Question: Consider 5 dimensional space which has been partitioned by at least two planes which go through the origin. If there are 'n' planes then the number of distinct pyramidal regions this creates is exactly <URL> as long as they are in "general position", a term I make specific below.
A hyperplane through the origin can be defined by a single vector starting at the origin which is orthogonal to the plane. The hyperplanes are in general position if no three of the vectors defining the hyperplanes are coplanar.
> How can I find one point per pyramidal region efficiently in 5 dimensional space? That is
to return 'k' points in 5d space,
each of which is in a different pyramidal region. The value 'k' will be part of the input.
My naive attempt so far just picks points uniformly at random on the surface of a hypersphere using (in Python)
'''
def points_on_sphere(dim, N, norm=numpy.random.normal):
"""
http://en.wikipedia.org/wiki/N-sphere#Generating_random_points
"""
normal_deviates = norm(size=(N, dim))
radius = numpy.sqrt((normal_deviates ** 2).sum(axis=0))
points = normal_deviates / radius
return points
'''
And then chooses a subset so that each one is in a different region. I can verify that the points are really all in different pyramidal regions using the following code.
'''
def all_in_distinct_pyramidal_regions(testpoints, hyperplanes):
signs = numpy.sign(numpy.inner(testpoints, hyperplanes))
return (len(set(map(tuple,signs)))==len(signs))
'''
Here is a picture of 4 planes in 3d with 14 points, one in each region (because 5d was hard to draw), one in each of the pyramidal regions created by the planes.

> Is there an algorithm that works in 5 dimensional space to find 'k' points, each in different pyramidal
regions and takes anything like O(nk) time?
I have noticed that the pyramidal regions are convex. Convex spaces are closed under addition and in particular it seems that if you knew the hyperplanes that formed the border of a region you could potentially find a point inside the region by averaging points on the hyperplanes. However, I am not sure how to turn this observation into a full efficient algorithm.
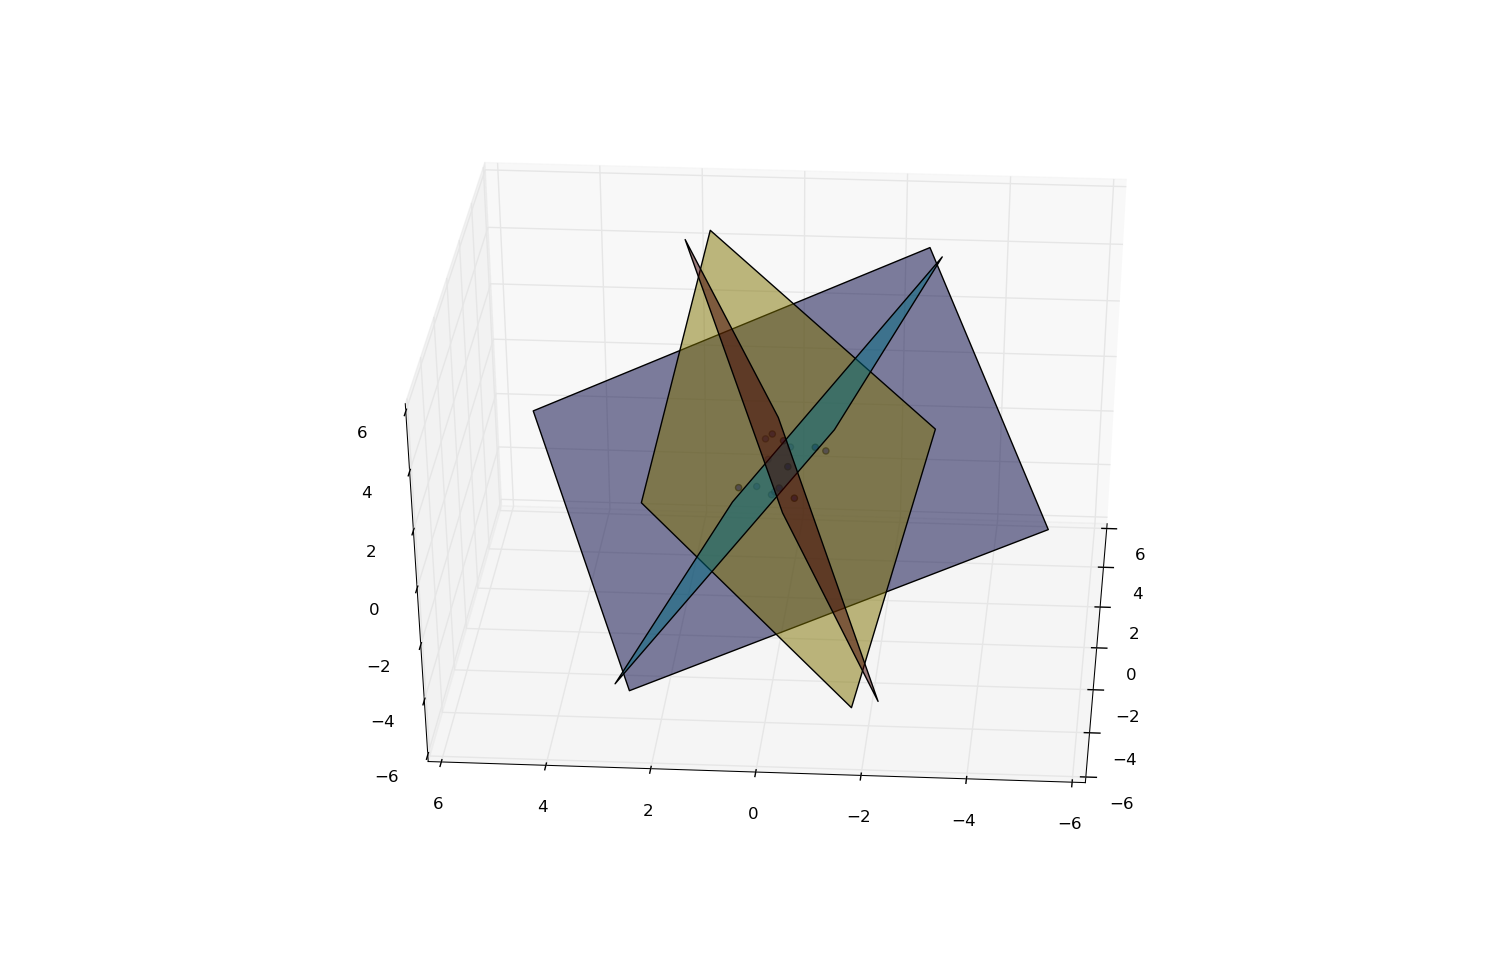
Answer: If you're willing to dig up a Python library for linear programming, then here's an approach that's easy to implement and reasonably efficient (time 'O(poly(n) k)'). It's similar to the one that Gene proposed.
Let 'v1, ..., vm in R^5 \ 0' be normal vectors for some of the planes. To find a point in the intersection of their positive halfspaces, solve the linear program
'''
maximize z
subject to
v1 . x - z >= 0
...
vm . x - z >= 0
x in [-1, 1]^5
z in R,
'''
in variables 'x, z', where '.' denotes dot product. If 'z > 0' in the optimal solution, then the point 'x' is in the intersection of the positive halfspaces.
To find one point in each region, enumerate recursively all vectors of length 'n' containing entries '+-1', with the following pruning. We interpret the entries of the vector as choosing the positive or negative halfspace of each normal vector. If the LP with a subset of constraints corresponding to the current prefix is infeasible, then prune the recursion. In Pythonish pseudocode:
'''
def find_points(normals, prefix=()):
"solve the LP with normals [sign * normals[i] for i, sign in enumerate(prefix)]"
if "the LP is infeasible": pass
elif len(normals) == len(prefix): yield x
else:
for point in find_points(normals, prefix + (1,)): # or yield from
yield point
for point in find_points(normals, prefix + (-1,)):
yield point
'''
Thanks to the pruning, the number of internal nodes of the recursion tree is at most 'n' times the number of regions, so this is .
The bottleneck of this approach is almost certainly solving the linear programs. Since we add constraints one at a time, if your LP solver supports it, specify the dual simplex algorithm and reuse the previous dual solution as the starting basis.